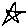
Label: star